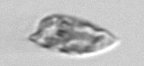
Label: Prorocentrum_dentatum